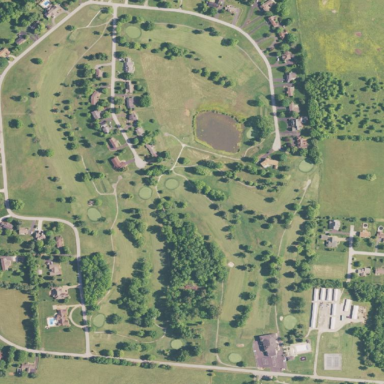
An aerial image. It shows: Golf course surrounded by greenery.